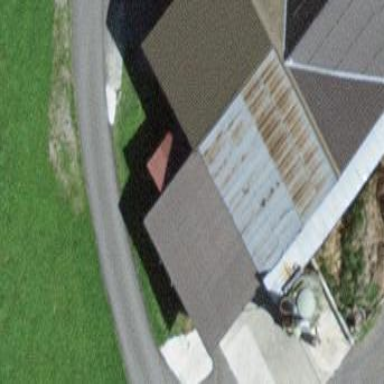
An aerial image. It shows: Rural barn.